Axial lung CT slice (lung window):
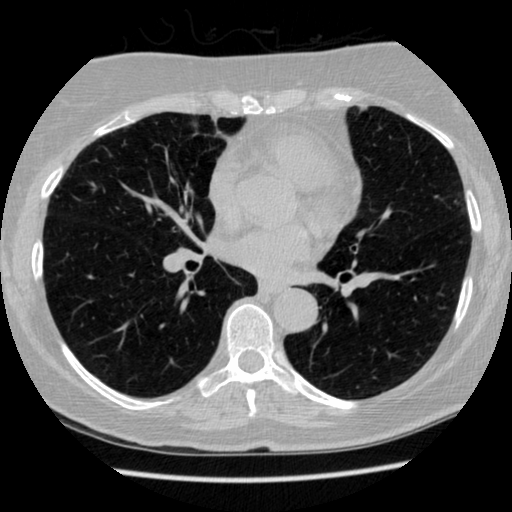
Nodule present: no